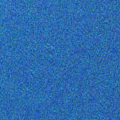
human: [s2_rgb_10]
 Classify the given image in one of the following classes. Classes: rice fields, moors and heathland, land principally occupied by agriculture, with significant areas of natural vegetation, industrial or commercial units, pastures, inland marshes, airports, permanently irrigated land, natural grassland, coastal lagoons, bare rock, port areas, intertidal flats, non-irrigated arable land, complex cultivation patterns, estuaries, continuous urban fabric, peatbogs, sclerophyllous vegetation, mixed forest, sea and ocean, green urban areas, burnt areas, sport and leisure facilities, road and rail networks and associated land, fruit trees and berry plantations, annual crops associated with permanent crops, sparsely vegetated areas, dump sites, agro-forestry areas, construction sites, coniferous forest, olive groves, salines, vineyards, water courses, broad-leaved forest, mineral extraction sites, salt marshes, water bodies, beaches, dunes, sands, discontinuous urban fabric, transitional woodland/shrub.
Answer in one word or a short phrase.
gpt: sea and ocean